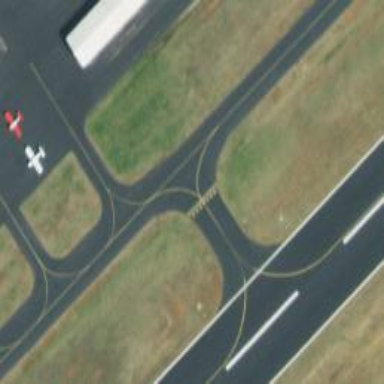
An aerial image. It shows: View of taxiway at the airport.